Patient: sex M, age 32
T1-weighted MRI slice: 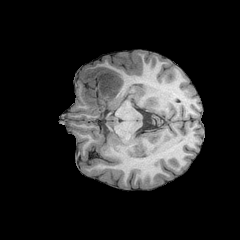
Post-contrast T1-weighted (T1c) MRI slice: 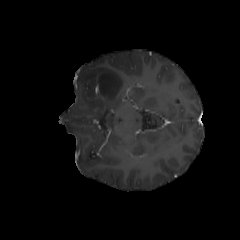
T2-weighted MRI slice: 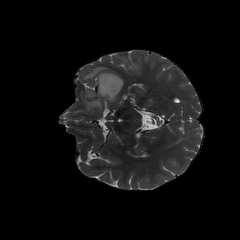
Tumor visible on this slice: yes
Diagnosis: Astrocytoma, IDH-mutant
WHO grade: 2